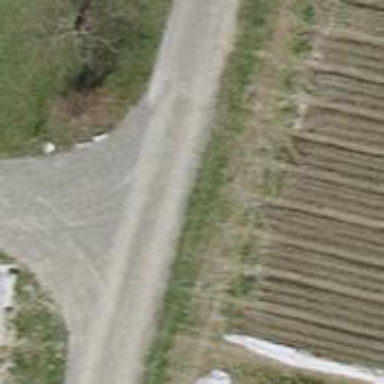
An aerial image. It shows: Agricultural track with grade 2 tracktype suitable for agricultural vehicles.